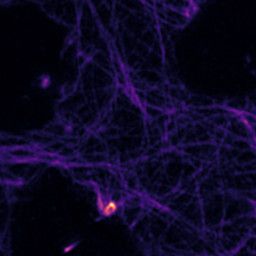
Label: Super-resolution F-actin image